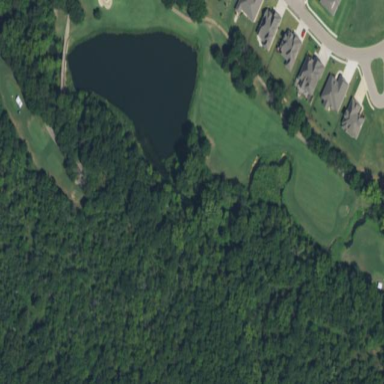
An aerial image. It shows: Picturesque scene of golf course with lateral water hazard.